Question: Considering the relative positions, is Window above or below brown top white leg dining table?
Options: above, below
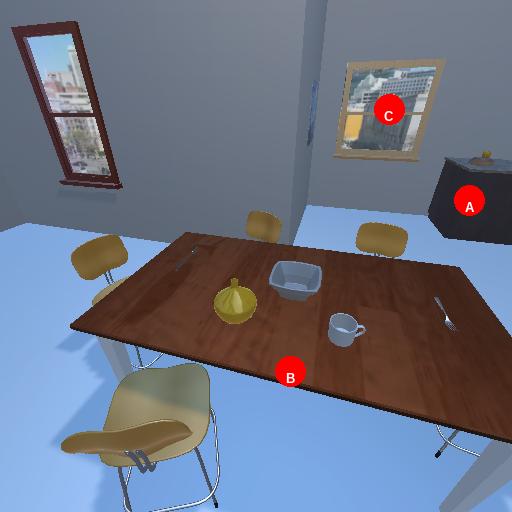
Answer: above